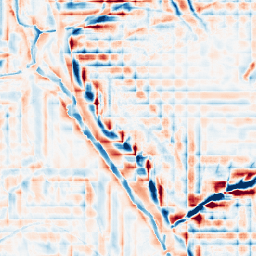
Category: wavelet
Decomposition family: wavelet_dwt
Decomposition parameters: wavelet: db2
level: 4
Upsampling method: bicubic
Upsampling parameters: scale: 8
Upsampling scale: 8